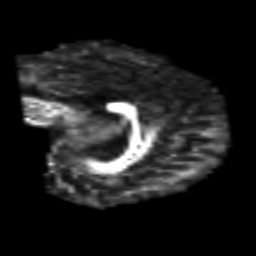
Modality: FA
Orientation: sagittal
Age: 25
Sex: male
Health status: healthy